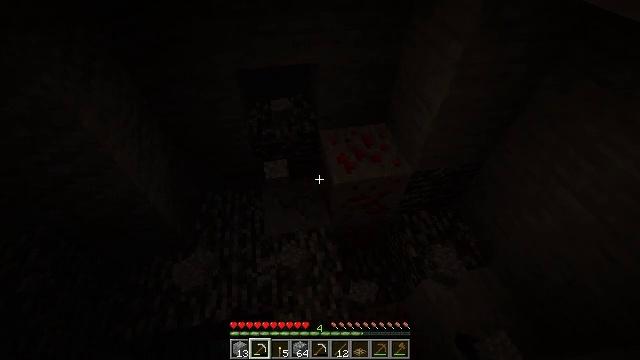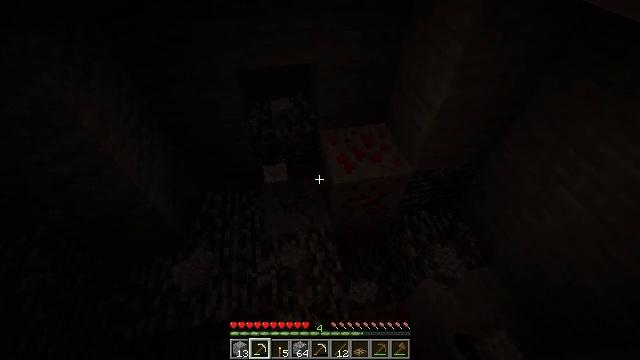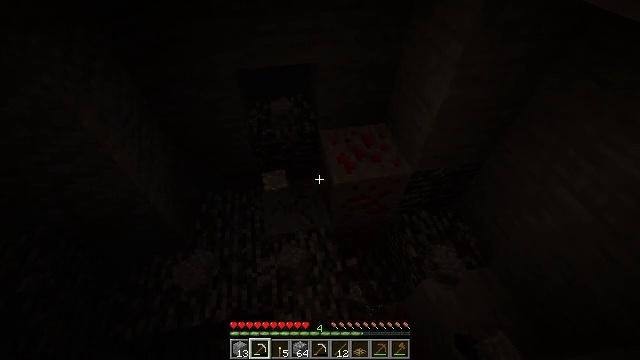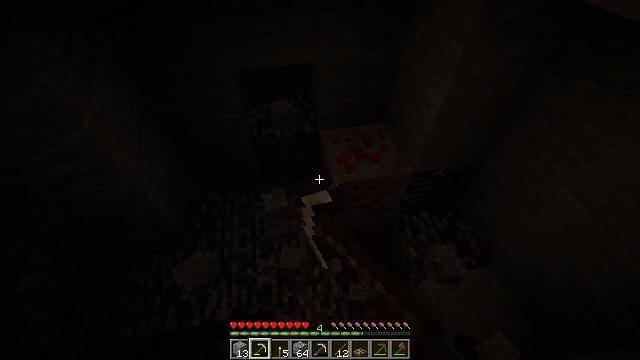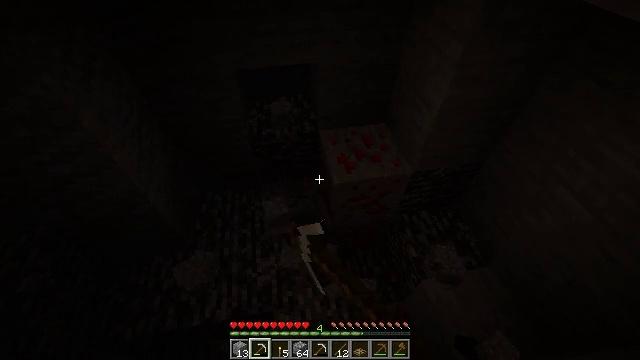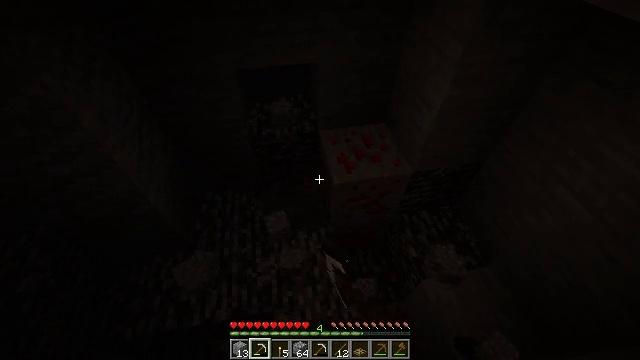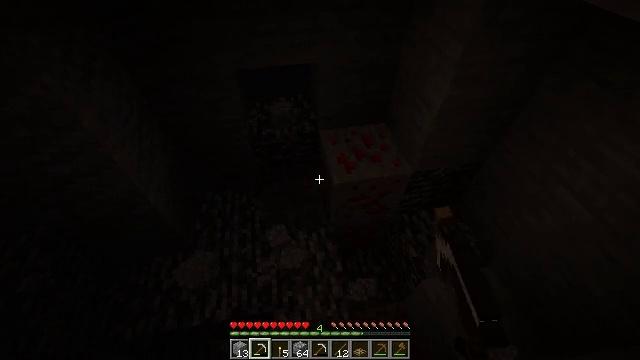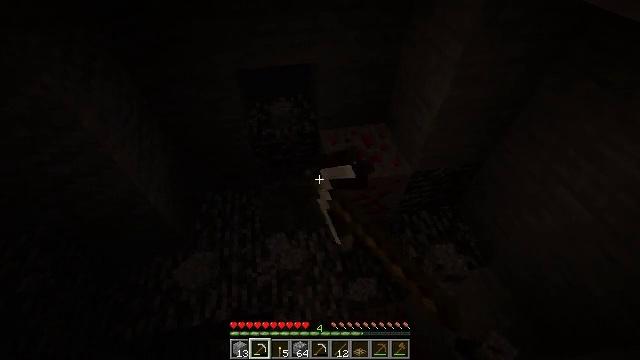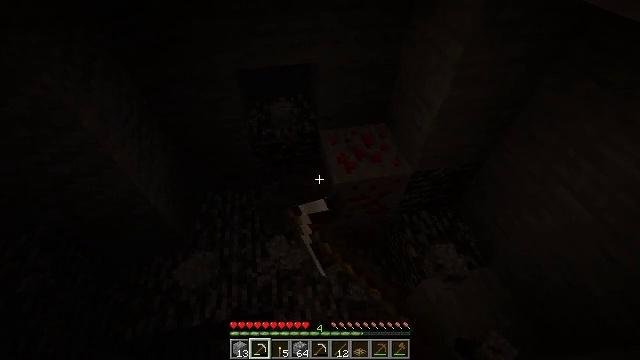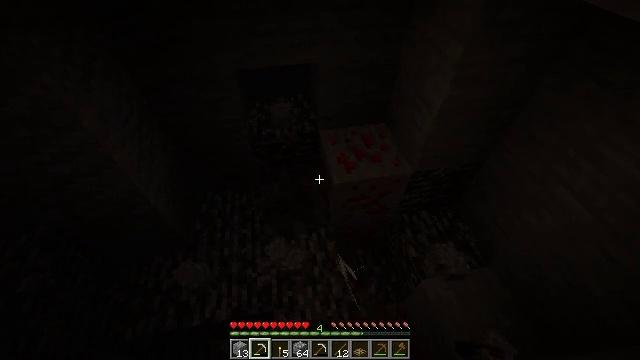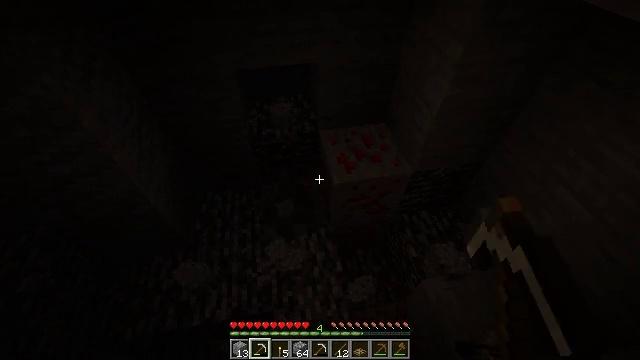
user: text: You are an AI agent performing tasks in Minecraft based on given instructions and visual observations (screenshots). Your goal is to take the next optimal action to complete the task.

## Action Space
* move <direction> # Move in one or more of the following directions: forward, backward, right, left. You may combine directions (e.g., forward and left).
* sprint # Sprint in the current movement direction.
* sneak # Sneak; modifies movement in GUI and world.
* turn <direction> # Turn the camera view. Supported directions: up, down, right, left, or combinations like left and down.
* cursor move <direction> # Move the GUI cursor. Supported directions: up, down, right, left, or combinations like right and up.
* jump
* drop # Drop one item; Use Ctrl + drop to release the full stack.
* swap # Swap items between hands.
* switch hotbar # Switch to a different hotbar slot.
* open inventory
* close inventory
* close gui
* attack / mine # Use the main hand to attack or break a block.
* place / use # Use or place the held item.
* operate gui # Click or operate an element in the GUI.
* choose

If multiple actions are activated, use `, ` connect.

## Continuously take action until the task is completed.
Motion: motion action
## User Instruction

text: Mine stone underground.
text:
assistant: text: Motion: attack / mine
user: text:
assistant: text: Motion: attack / mine
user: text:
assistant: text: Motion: attack / mine
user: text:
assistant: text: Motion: attack / mine
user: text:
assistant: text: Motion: attack / mine
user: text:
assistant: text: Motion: attack / mine
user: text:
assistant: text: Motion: attack / mine
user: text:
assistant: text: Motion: attack / mine
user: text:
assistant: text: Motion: attack / mine
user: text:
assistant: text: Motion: attack / mine
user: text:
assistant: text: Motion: attack / mine